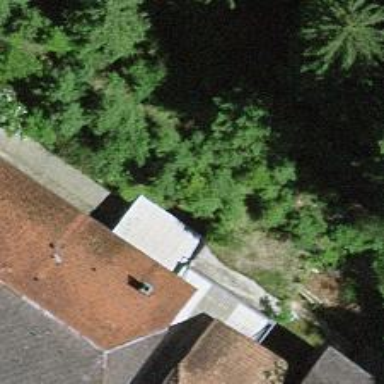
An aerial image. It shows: Garage.